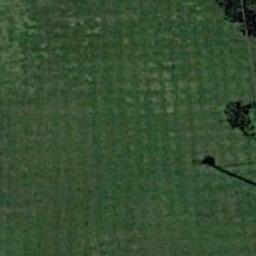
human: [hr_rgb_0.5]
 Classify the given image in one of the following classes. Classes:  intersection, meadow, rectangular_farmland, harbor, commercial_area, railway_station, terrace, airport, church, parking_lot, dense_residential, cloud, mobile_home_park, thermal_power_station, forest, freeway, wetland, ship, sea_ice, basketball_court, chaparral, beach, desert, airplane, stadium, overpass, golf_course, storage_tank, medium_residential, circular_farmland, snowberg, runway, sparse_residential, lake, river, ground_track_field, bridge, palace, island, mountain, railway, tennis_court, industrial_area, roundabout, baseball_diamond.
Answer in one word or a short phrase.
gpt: meadow